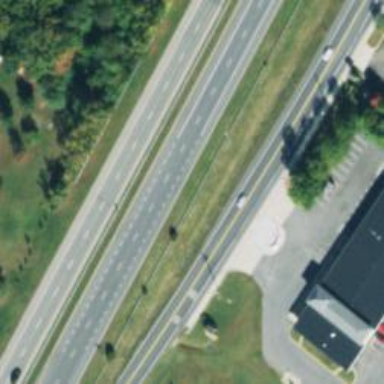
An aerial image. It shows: Trunk link highway.